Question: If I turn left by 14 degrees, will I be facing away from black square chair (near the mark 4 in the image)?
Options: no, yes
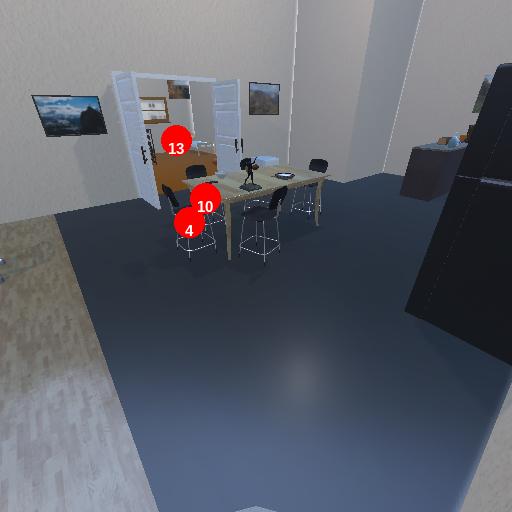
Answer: no